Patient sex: F
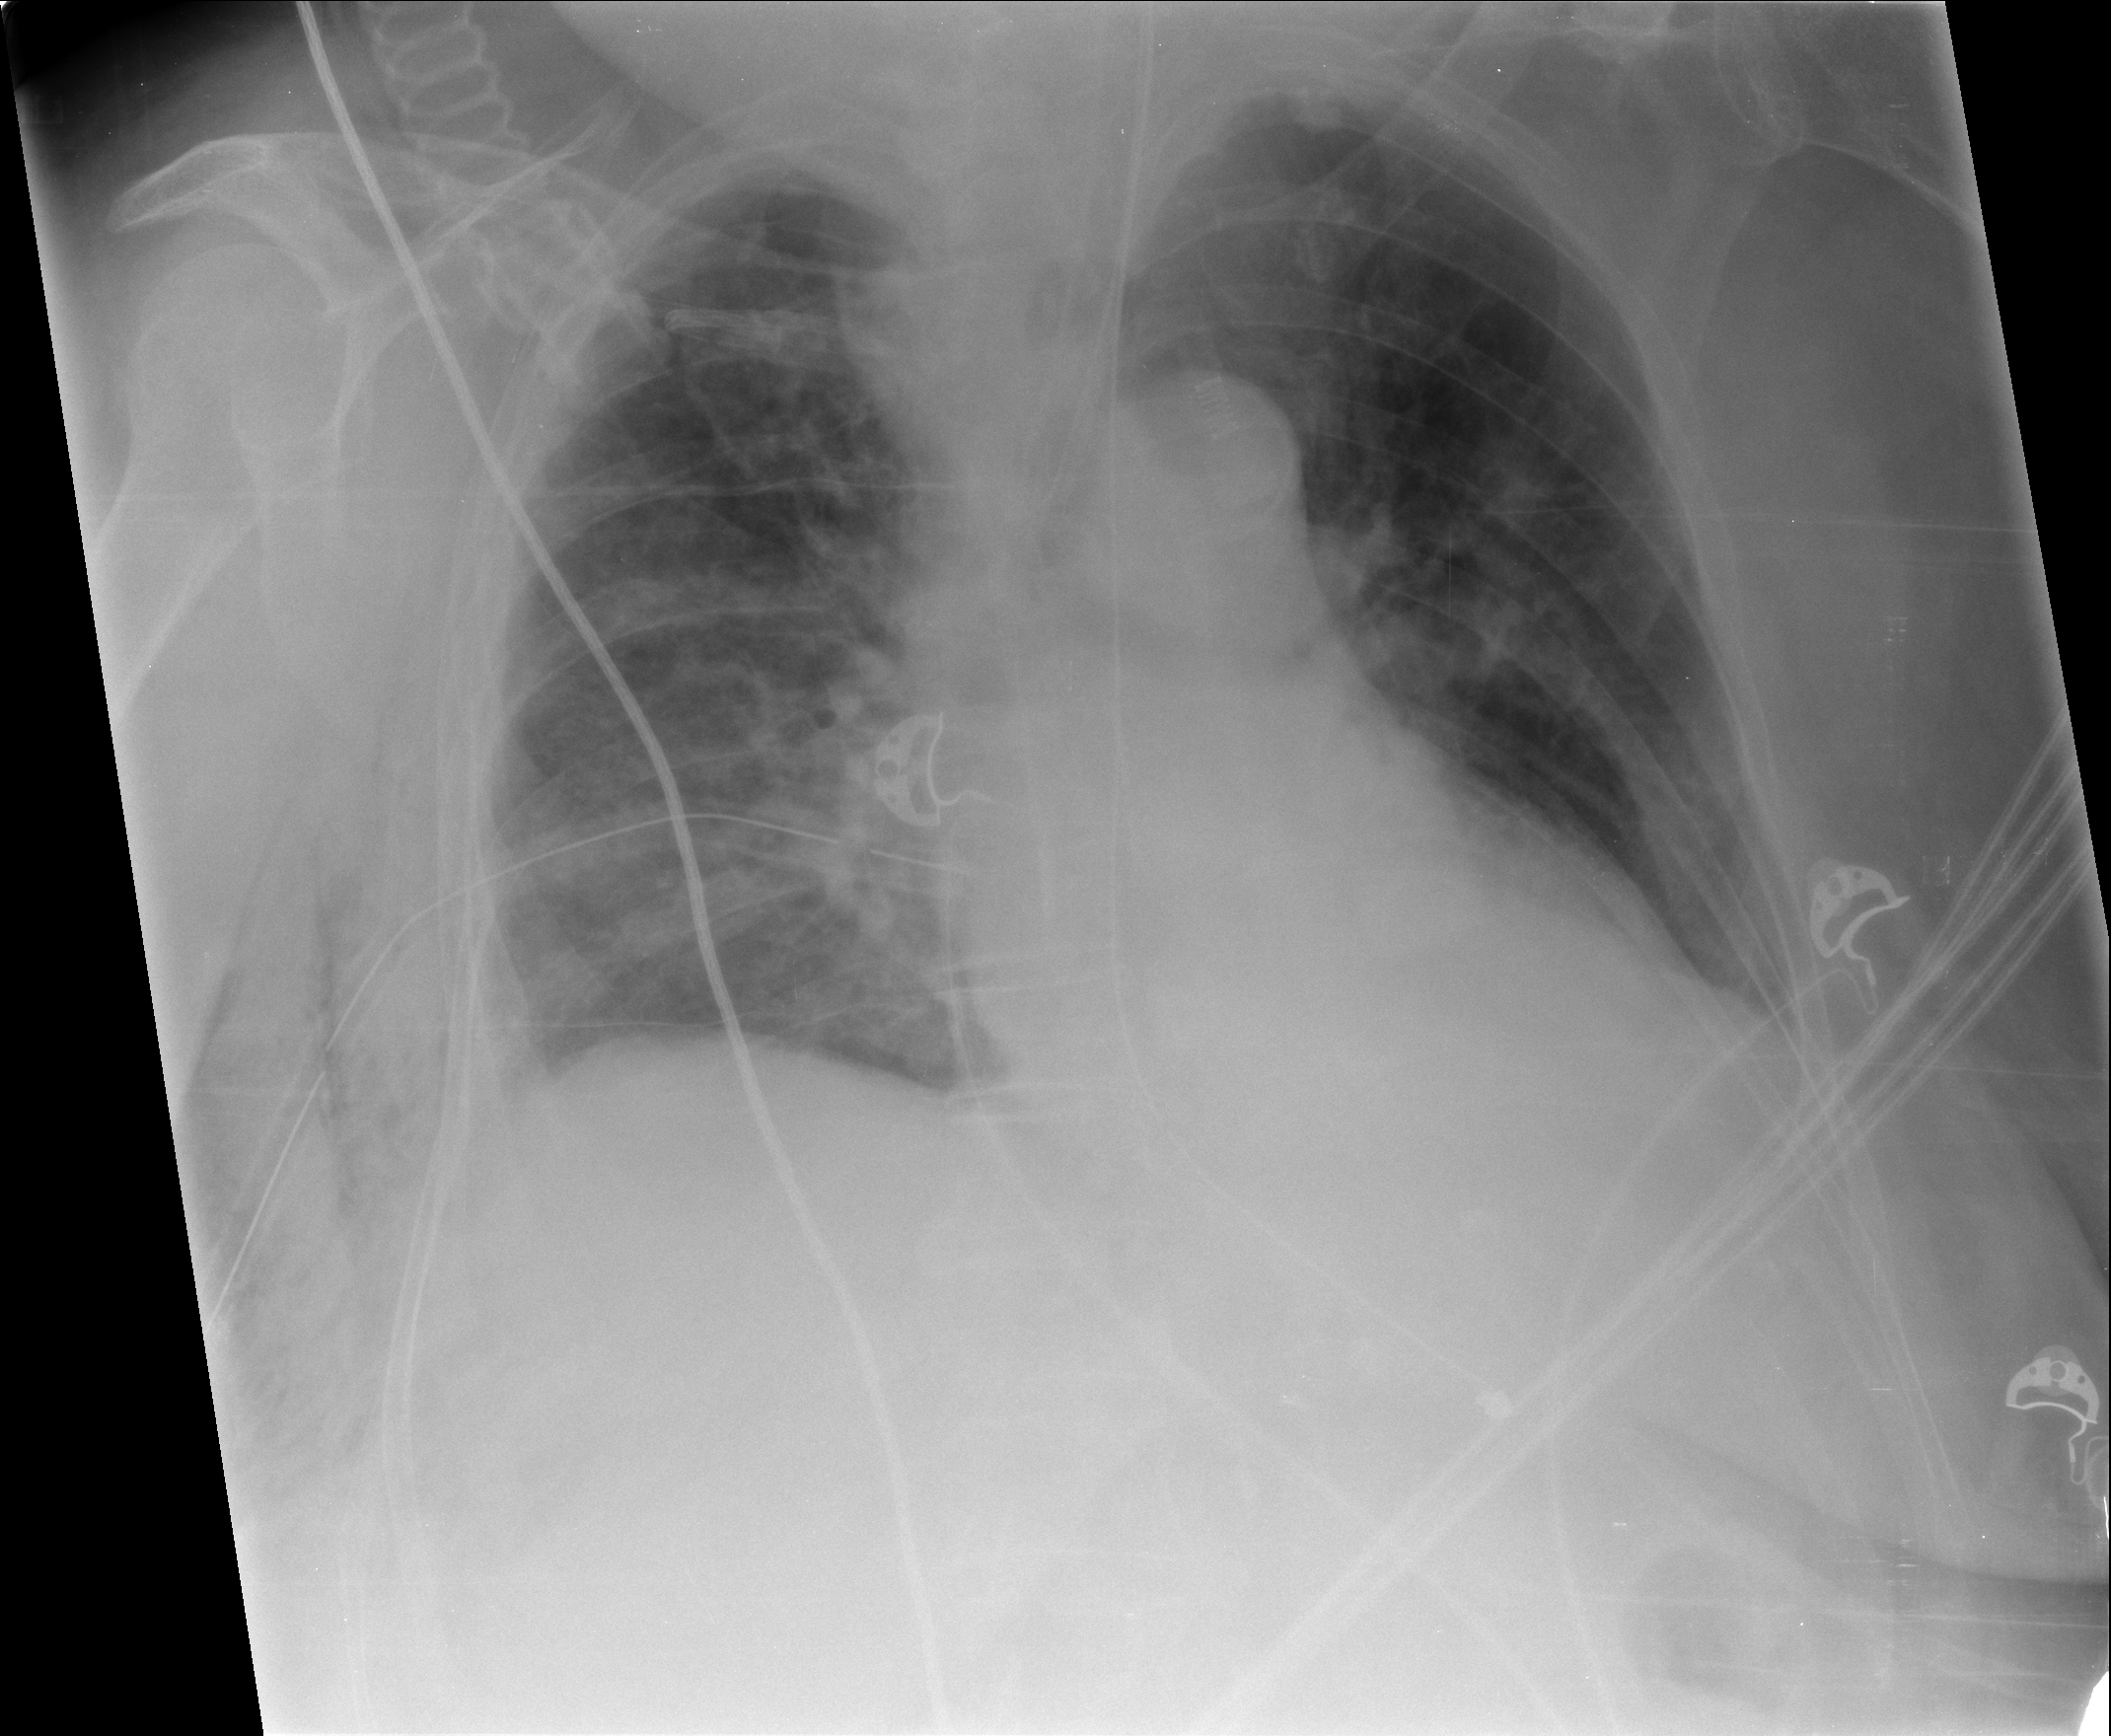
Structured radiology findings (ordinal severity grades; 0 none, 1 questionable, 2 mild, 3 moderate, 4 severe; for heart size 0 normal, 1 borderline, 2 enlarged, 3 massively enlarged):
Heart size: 1
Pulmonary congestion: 2
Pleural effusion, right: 0
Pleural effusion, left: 2
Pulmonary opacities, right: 0
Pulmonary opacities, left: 3
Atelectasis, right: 2
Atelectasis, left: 2